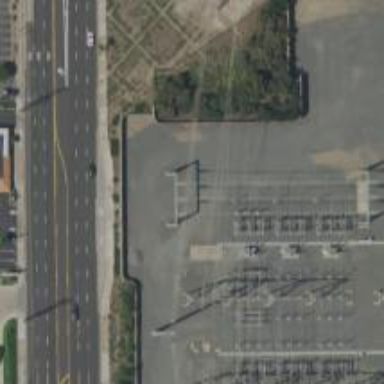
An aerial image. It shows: Switch for power supply.